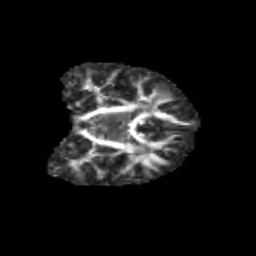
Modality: FA
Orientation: coronal
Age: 12
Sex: female
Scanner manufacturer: siemens
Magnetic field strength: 3 T
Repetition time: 3.8 s
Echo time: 0.07 s